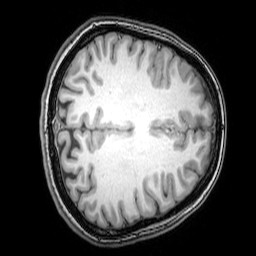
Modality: T1w
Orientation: axial
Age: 24
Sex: female
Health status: healthy
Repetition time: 0.081 s
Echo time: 0.037 s